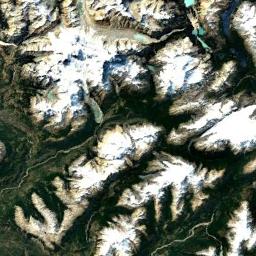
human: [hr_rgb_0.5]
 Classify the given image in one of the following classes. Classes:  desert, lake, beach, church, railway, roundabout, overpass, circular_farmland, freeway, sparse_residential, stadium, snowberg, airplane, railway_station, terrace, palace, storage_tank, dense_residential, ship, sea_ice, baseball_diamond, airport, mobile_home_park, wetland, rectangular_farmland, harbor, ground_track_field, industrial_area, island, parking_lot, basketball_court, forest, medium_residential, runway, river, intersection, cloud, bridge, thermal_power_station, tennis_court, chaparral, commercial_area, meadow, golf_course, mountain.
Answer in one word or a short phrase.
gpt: snowberg